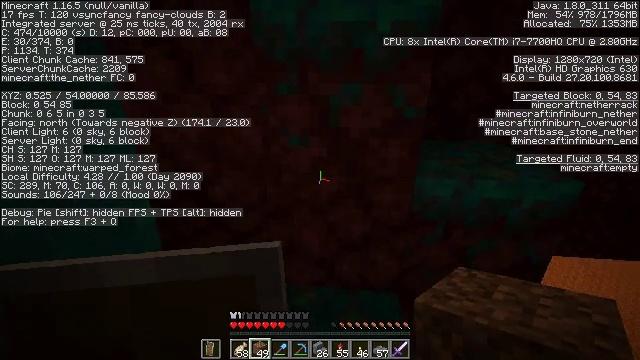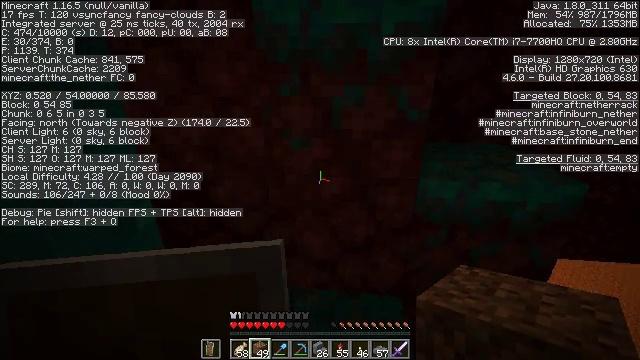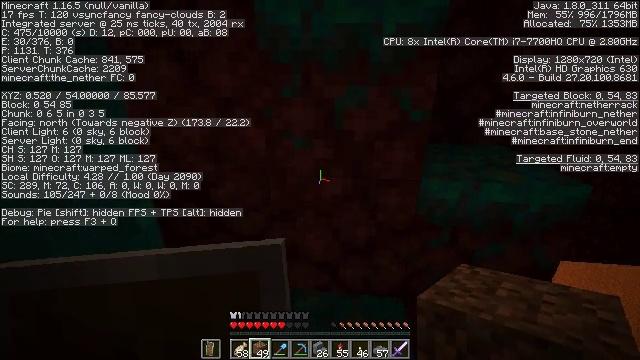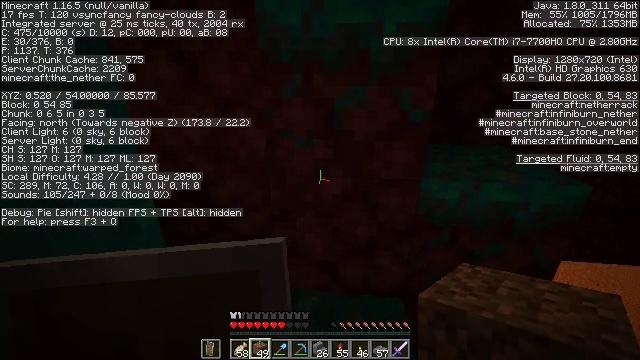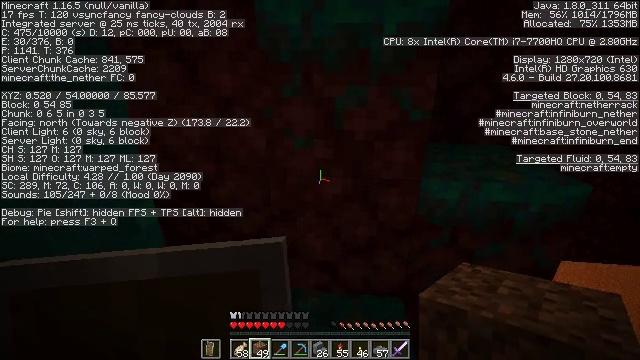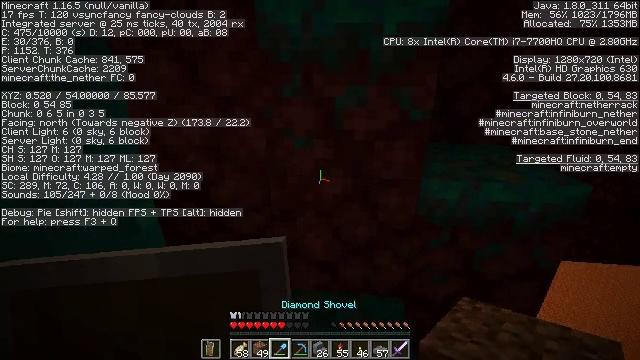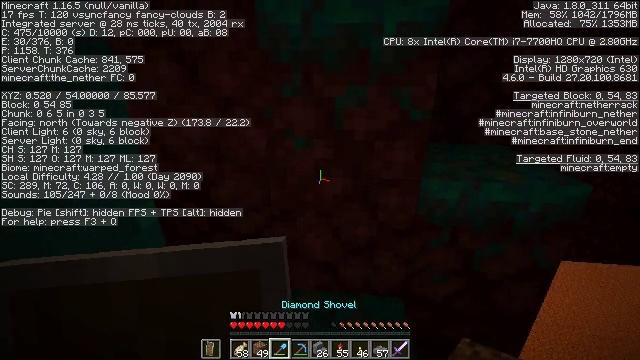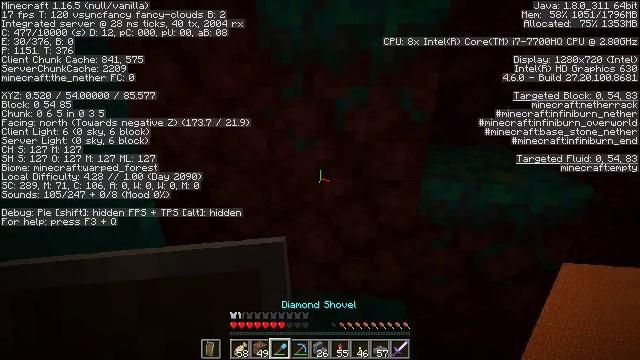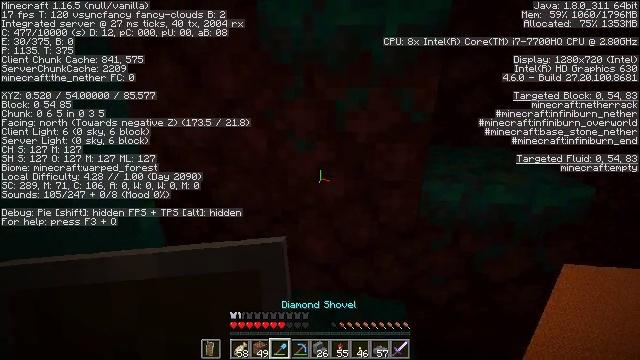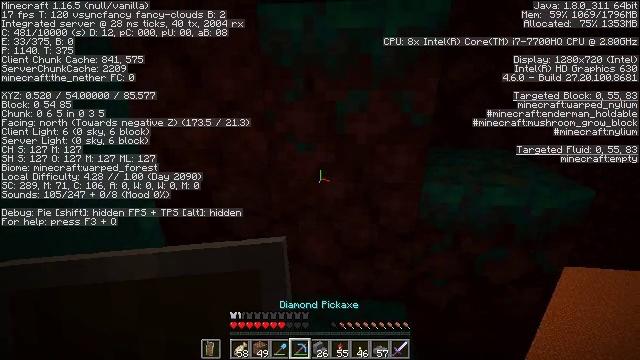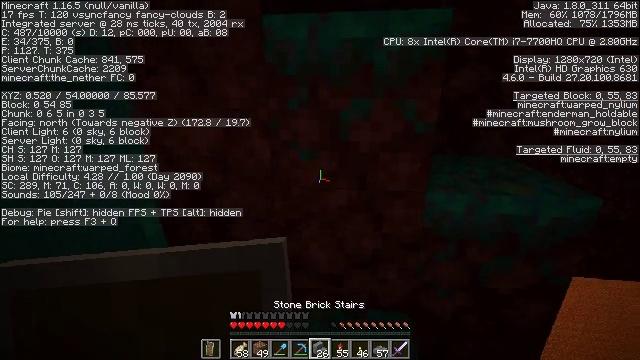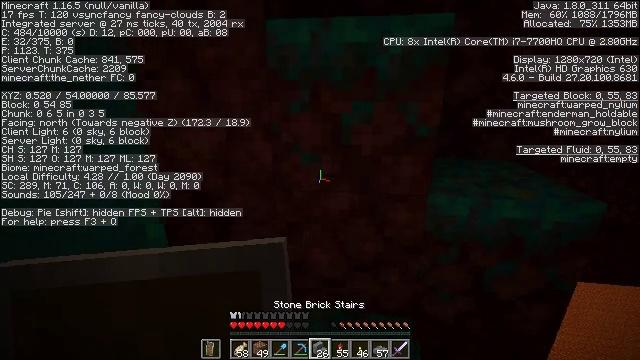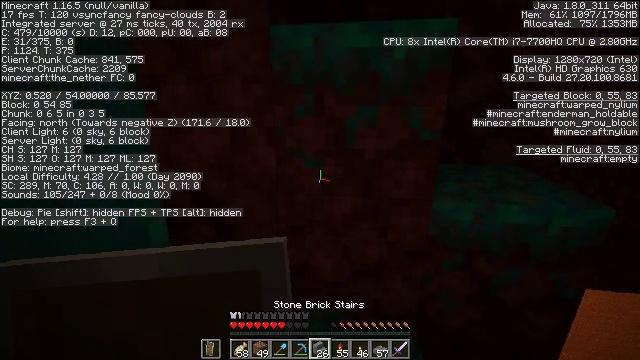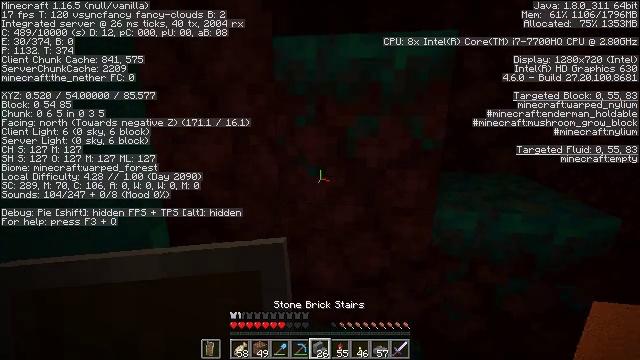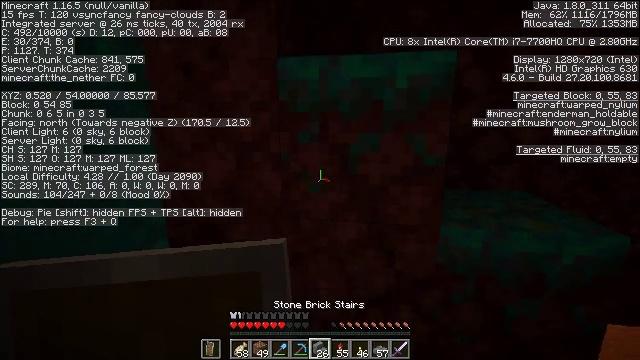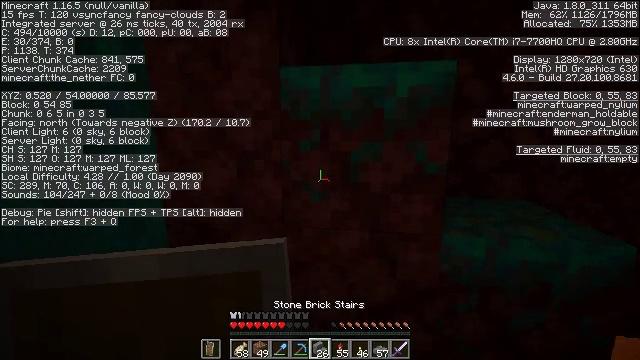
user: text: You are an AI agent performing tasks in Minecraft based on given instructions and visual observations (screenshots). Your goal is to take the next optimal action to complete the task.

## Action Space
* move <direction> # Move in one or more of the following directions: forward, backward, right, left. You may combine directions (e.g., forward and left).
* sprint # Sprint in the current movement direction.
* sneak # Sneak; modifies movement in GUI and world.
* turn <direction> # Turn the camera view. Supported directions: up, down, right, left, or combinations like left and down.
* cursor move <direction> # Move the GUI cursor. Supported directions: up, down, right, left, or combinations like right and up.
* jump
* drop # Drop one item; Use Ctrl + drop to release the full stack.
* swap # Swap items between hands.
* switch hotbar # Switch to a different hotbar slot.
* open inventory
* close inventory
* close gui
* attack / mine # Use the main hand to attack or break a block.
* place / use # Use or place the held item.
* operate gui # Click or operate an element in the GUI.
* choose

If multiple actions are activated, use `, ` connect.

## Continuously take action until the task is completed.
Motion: motion action
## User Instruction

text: Use a pickaxe to mine the warped nylium.
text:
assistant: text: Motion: no_op
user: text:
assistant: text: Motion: no_op
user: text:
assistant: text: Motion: no_op
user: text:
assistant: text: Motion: no_op
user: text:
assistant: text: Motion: no_op
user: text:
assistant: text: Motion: no_op
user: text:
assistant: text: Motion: no_op
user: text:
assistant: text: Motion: no_op
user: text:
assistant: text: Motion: no_op
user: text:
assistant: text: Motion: turn up
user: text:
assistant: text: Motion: no_op
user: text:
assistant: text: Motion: no_op
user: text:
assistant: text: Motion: turn up
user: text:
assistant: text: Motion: turn up
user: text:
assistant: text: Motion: turn up
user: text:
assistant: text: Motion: no_op
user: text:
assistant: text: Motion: no_op
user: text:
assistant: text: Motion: no_op
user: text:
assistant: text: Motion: turn right and down
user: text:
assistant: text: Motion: no_op
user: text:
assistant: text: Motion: no_op
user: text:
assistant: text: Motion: no_op
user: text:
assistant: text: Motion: no_op
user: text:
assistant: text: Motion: no_op
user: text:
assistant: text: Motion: no_op
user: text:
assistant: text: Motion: no_op
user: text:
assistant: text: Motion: no_op
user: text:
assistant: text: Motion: turn down
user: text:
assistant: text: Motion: turn down
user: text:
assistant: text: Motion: no_op